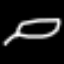
Label: leaf